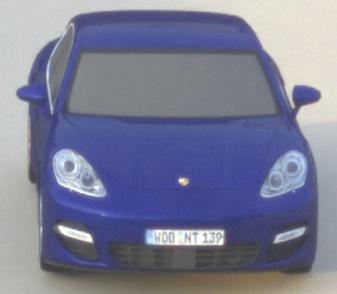
Make: Porsche
Model: Panamera
Detailed model: Panamera (970)
Model produced from: 2010/05
Model produced until: 2013/04
Doors: 5
Color: blue
Road condition: dry road
Daytime: sunrise or sunset
Contrast: low contrast